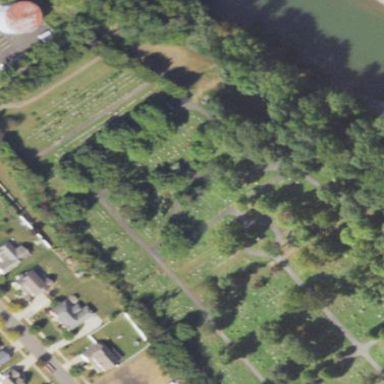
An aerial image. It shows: Cemetery.